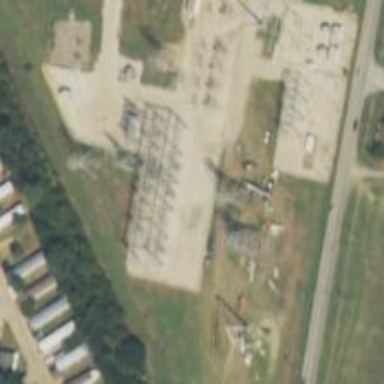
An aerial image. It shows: Switch for power supply.